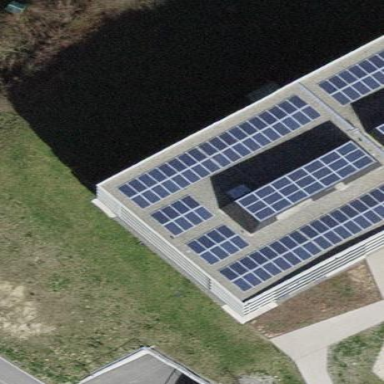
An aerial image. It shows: Solar power generator using photovoltaic method with solar photovoltaic panel types.